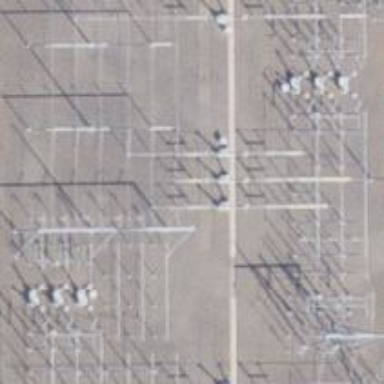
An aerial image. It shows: Switch for power supply.